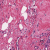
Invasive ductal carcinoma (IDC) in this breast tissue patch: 1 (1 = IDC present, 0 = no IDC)